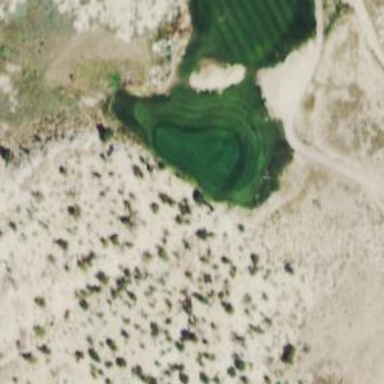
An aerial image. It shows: Golf hole.